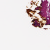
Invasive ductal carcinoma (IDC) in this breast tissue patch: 0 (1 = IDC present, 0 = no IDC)